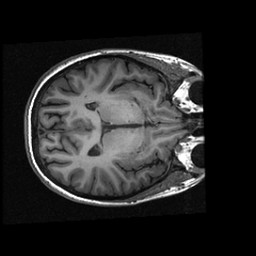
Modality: T1w
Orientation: axial
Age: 19
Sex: female